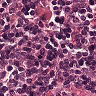
Metastatic tissue present: no